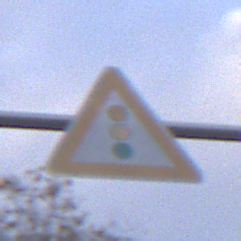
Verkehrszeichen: Lichtzeichenanlage
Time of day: SunriseSunset
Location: Outdoor (Urban)
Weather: PartlyCloudy
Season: NotSpecified
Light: Natural